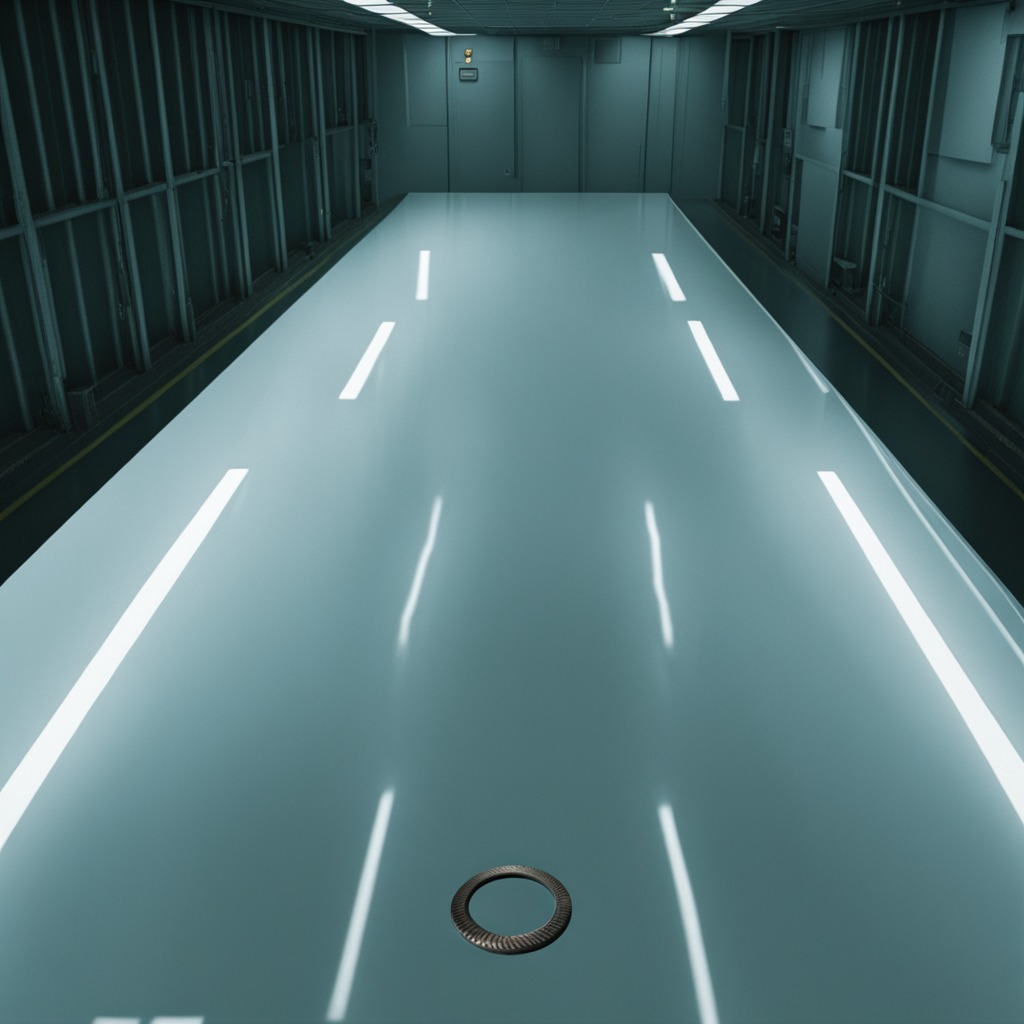
A flat metal washer is lying on the table.